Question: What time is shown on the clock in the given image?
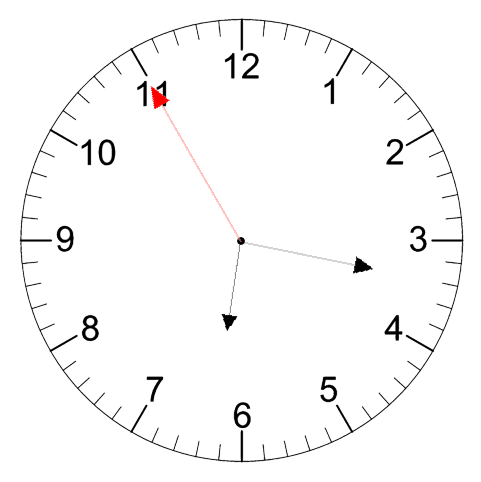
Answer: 06:16:55